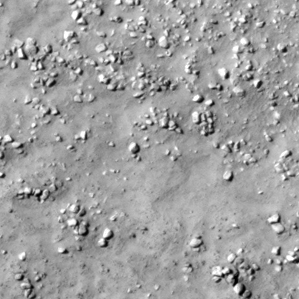
Label: non_frost